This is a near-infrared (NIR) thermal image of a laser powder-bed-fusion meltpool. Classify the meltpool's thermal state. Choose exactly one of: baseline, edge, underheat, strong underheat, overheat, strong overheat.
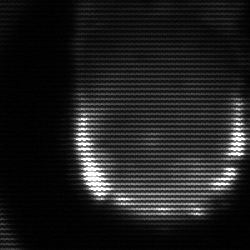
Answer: baseline